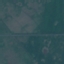
Land use / land cover class: HerbaceousVegetation